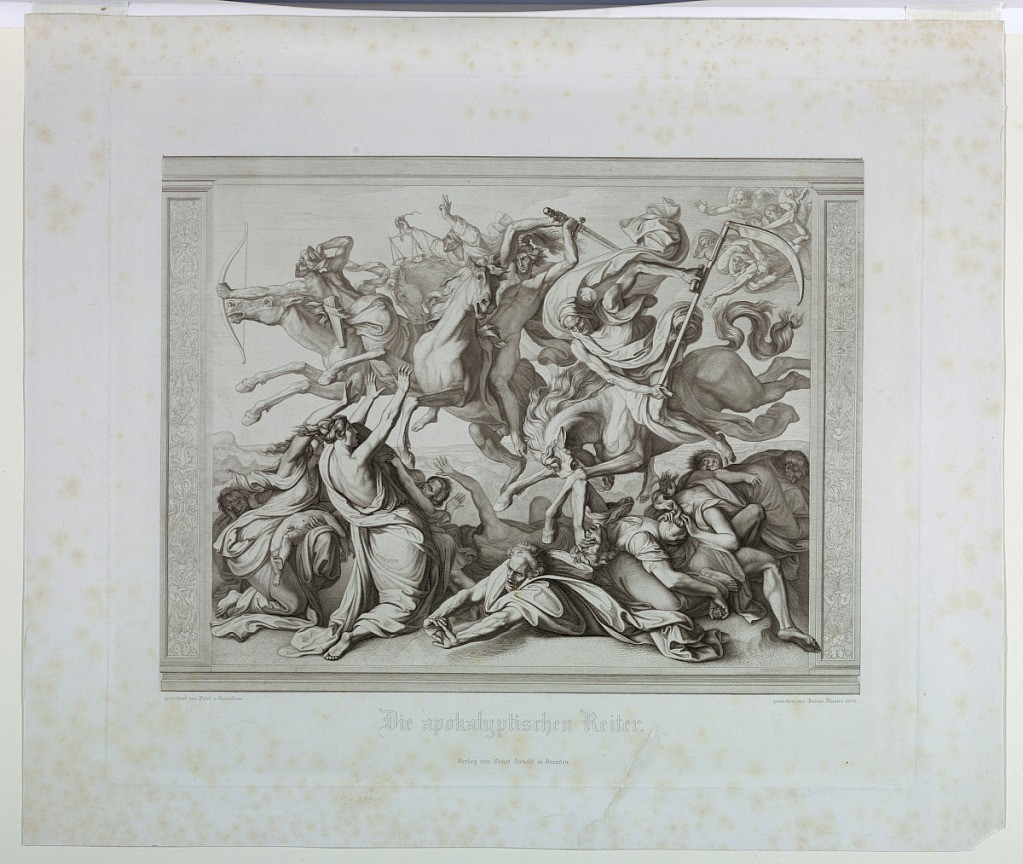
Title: The Apocalyptic Riders
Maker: Julius Caesar Thaeter, German, 1804 - 1870
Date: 1849
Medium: Steel engraving on paper
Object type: Print
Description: The fore horsemen of the Apocalypse are seen descending on a group of people, who appear in attitudes of desperation. Complete state.